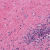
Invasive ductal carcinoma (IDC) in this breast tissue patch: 0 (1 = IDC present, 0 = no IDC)